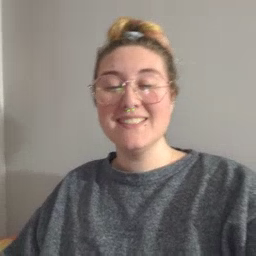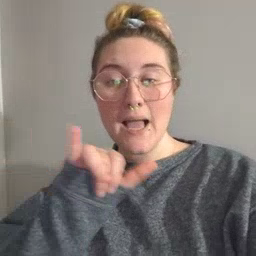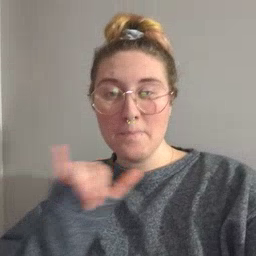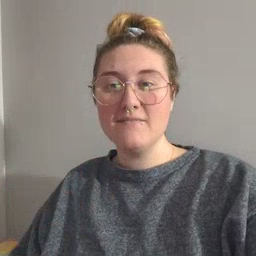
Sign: same